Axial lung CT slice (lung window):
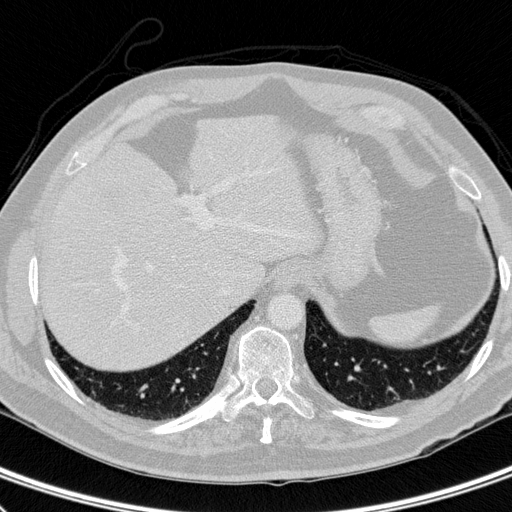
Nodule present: no